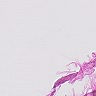
Metastatic tissue present: no